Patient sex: M
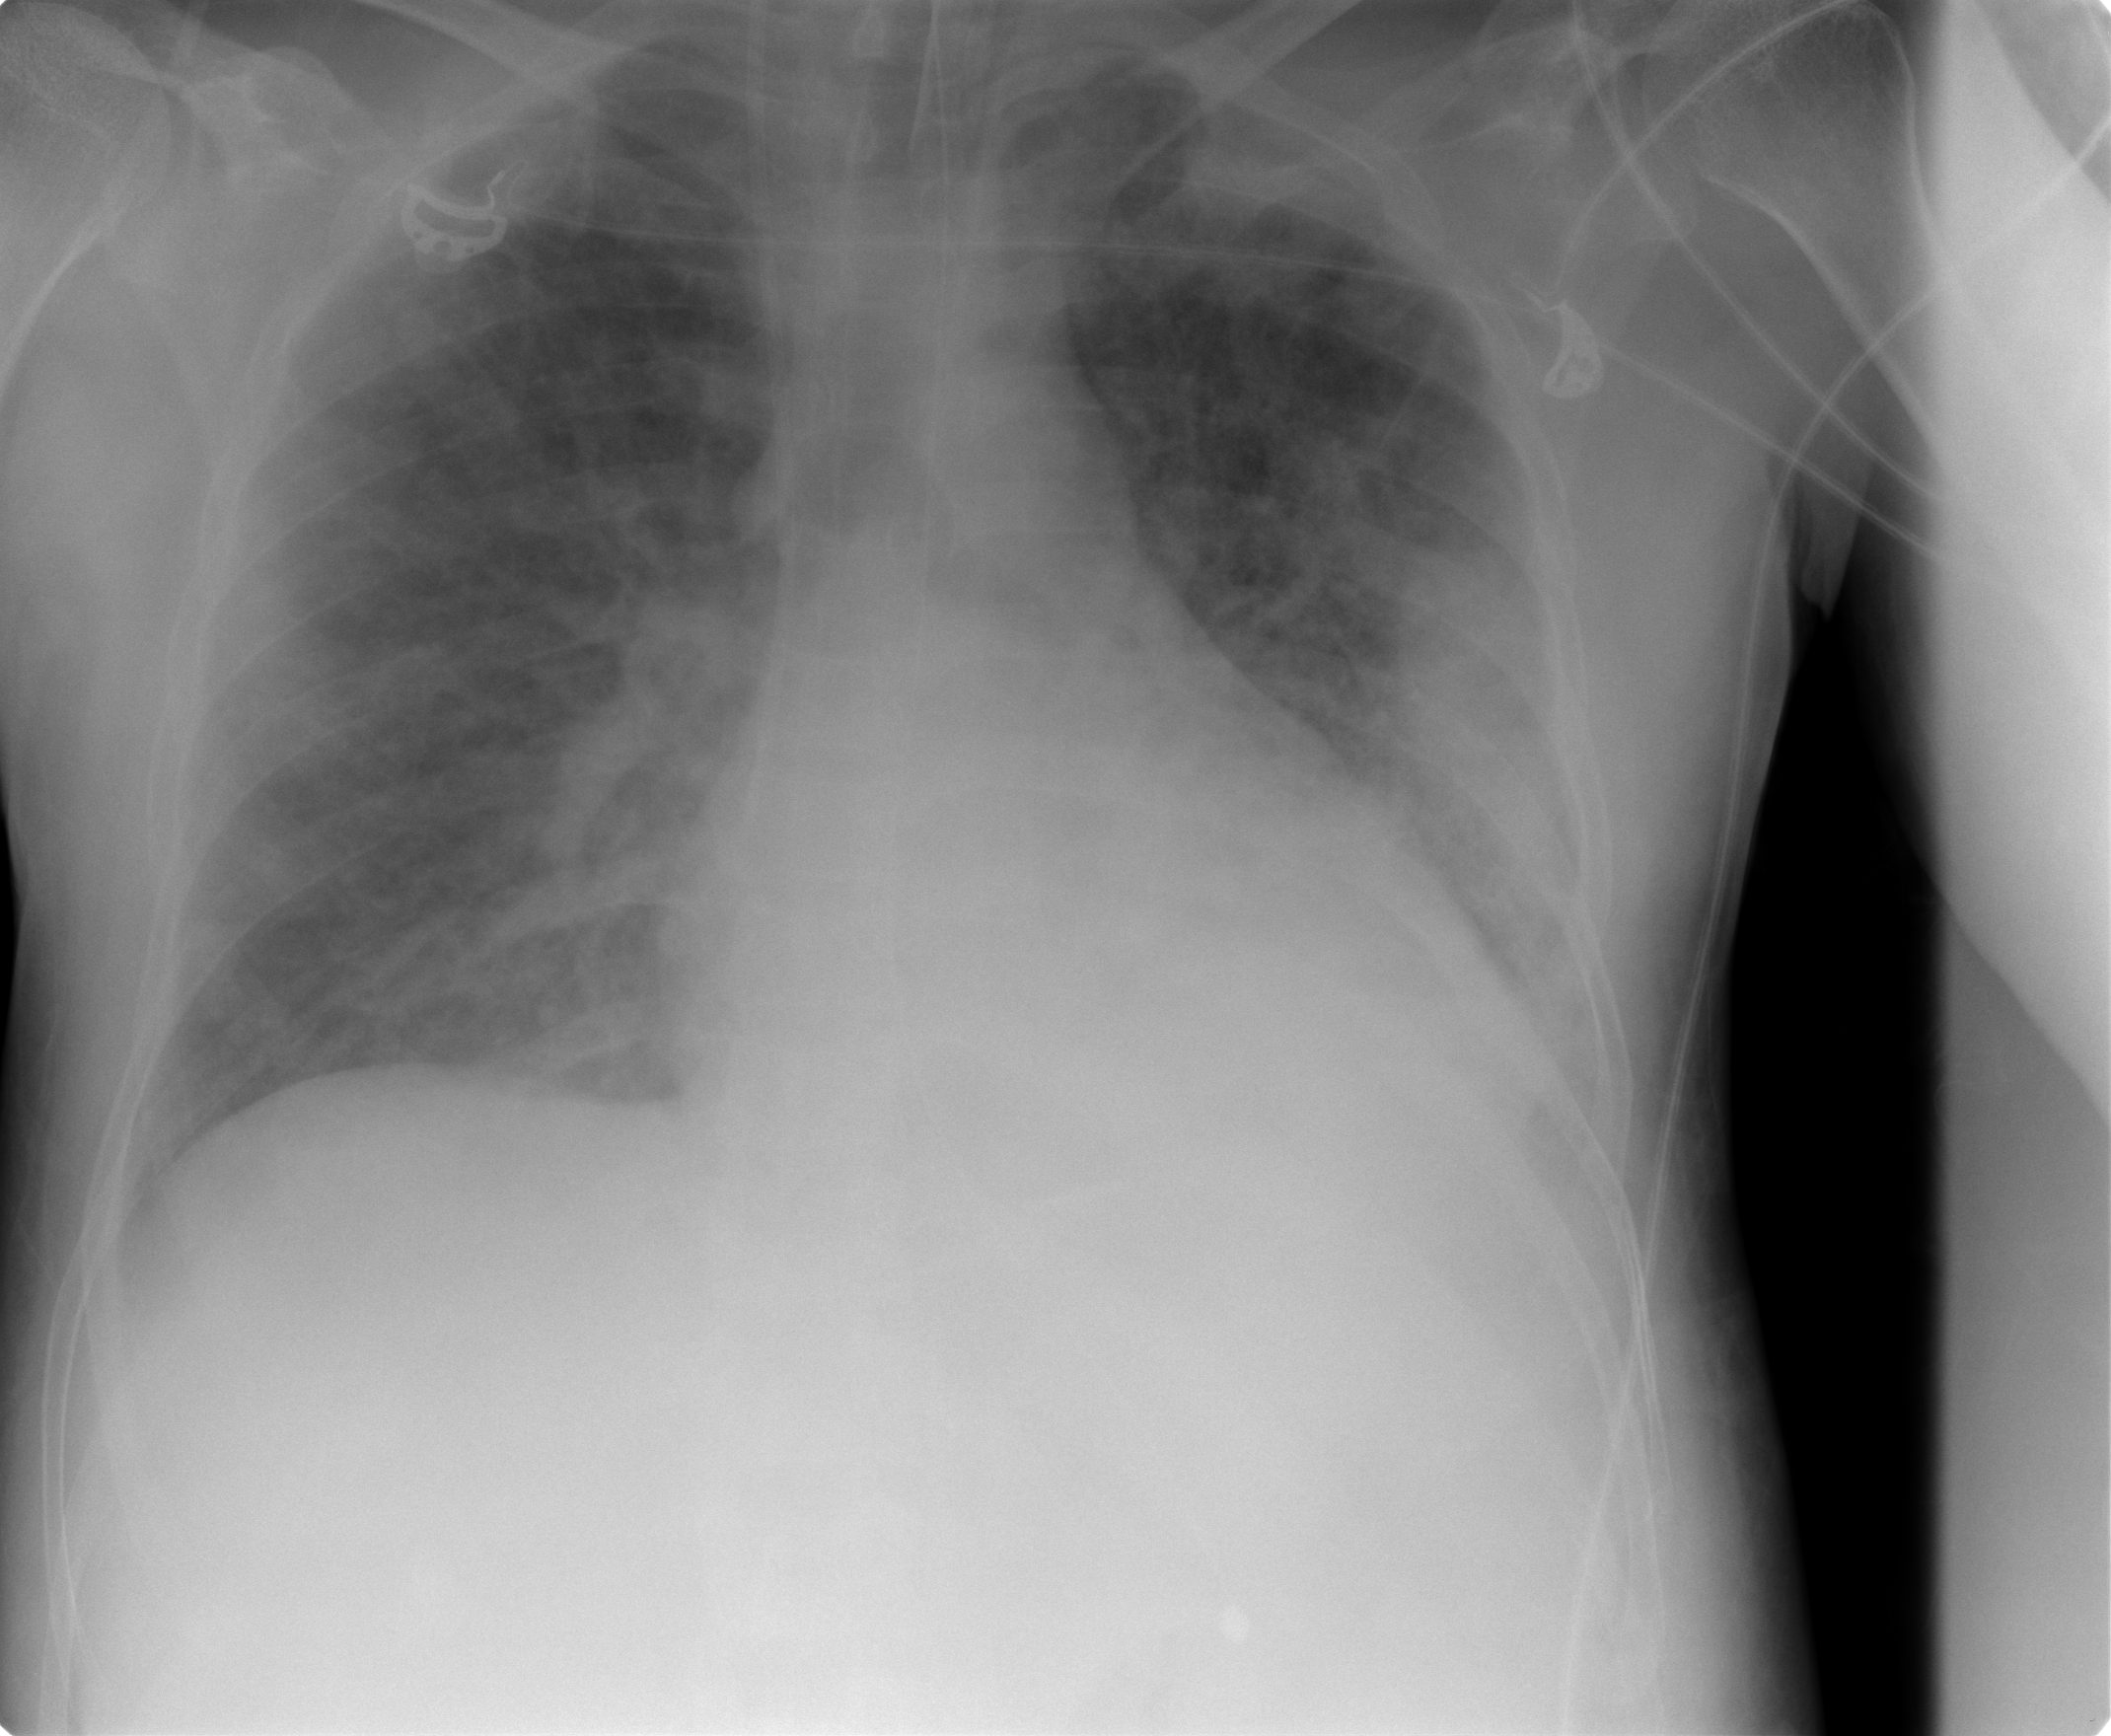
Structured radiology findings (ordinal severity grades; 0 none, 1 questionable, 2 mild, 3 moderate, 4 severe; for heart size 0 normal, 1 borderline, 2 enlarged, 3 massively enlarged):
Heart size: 2
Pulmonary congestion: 2
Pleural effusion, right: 2
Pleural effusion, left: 2
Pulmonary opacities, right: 2
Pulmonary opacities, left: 2
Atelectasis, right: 2
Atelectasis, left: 2